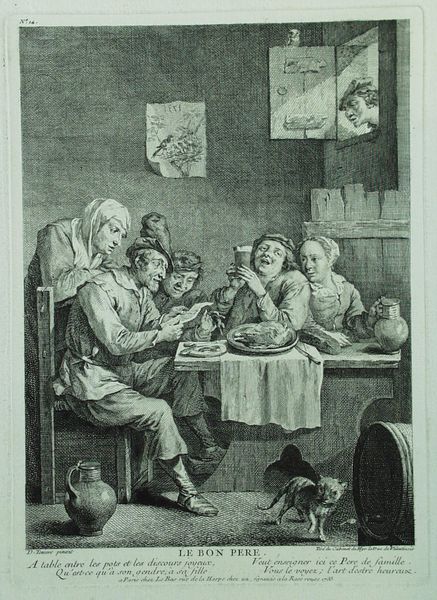
Titel: Le bon père
Künstler: Jacques-Philippe Lebas
Standort: Karlsruhe
Institution: Staatliche Kunsthalle Karlsruhe
Schlagwörter: feder, gruppe, kopf, mann, vogel, weiß, frauen, menschen, sitzen, abend, fenster, frankreich, frau, getränk, glas, grau, holz, hut, hüte, kopfbedeckungen, licht, männer, raum, reden, schwarz, stuhl, szene, tisch, zeichnung, zimmer, hund, tier, tuch, fest, gesellschaft, gespräch, haube, leute, gelage, gericht, getränke, kneipe, mütze, mützen, trinken, wand, wirtschaft, arm, gesicht, mensch, messer, schale, schüssel, teller, bild, innenraum, niederlande, tischdecke, tischtuch, boden, futter, decke, familie, innen, kind, personen, tochter, vater, blatt, gesang, person, bauern, genre, kinder, kanne, krug, maus, kopfbedeckung, füße, schrift, papier, beobachten, schuhe, dorf, mauer, grafik, graphik, laden, bank, französisch, beobachter, dekoration, essen, gäste, tafel, wein, weib, weiber, kopftuch, lesen, brot, stube, bretter, fleisch, schinken, holztisch, spiel, katze, keller, fensterladen, froh, druck, druckgraphik, schwarz-weiß, druckgrafik, schraffur, radierung, stich, titel, seite, gaststätte, text, bürger, bürgertum, bier, treffen, fass, speisen, beten, gebet, schuh, mahl, mahlzeit, gravur, lustig, poster, biedermeier, braten, krüge, gut, brief, gier, hunger, grünlich, fröhlich, leser, trinker, schriftstück, neugier, kupferstich, alte frau, sitzbank, gucken, mittelalterlich, glück, tonkrug, gasthaus, wirtshaus, gesellig, vorleser, schenke, bauernszene, lektüre, zeichnungen, nachricht, tafeln, speise, gast, trank, stammtisch, neugierde, seriendruck, erzählen, teilen, sang, buld, zechen, table, pere, discours, 19. jahrhundert, 18. jahrhundert, familienvater, le bon pere, mahlziet, le bon frere, bon, hereinschauen, bertrinken, betrunknen, dorfstube, famille, fille, der gute vater, moralisierend, hündchne